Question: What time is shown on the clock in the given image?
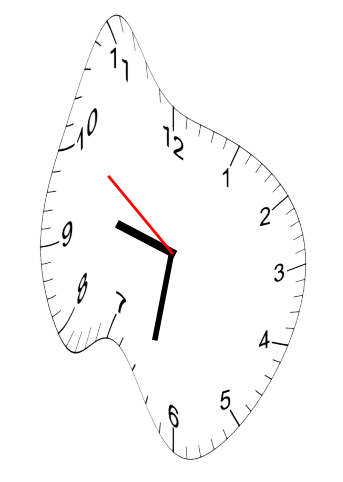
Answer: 09:31:51